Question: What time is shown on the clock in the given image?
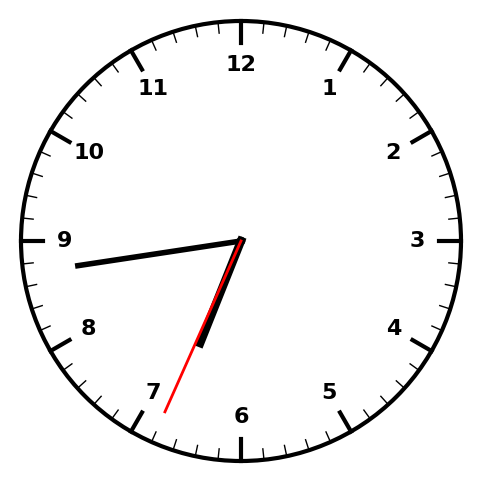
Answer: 06:43:34